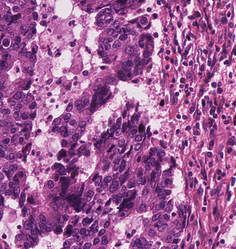
Tumor epithelial tissue: yes
Tumor-associated stroma tissue: yes
Normal tissue: no